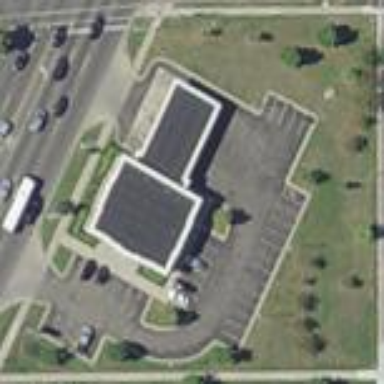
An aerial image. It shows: Retail area.